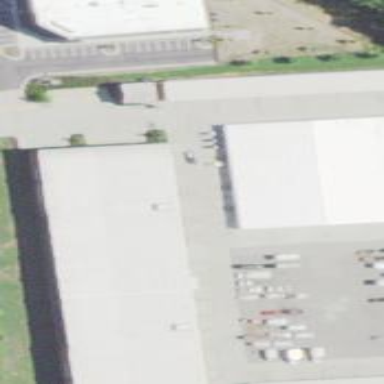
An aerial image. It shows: Building that serves as storage rental shop.